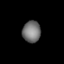
Tissue: lung
Cell type: Endothelial cells
Senescence score: 0.5452
Nuclear area (px): 382
Mean DAPI intensity: 115.411